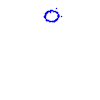
Particle: kaon